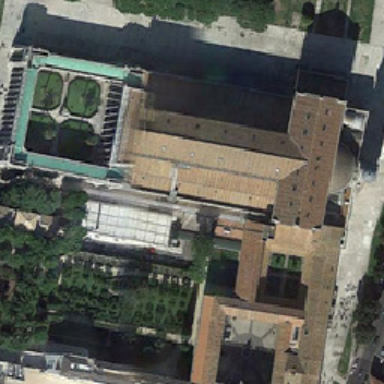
The house of the church is arranged properly .